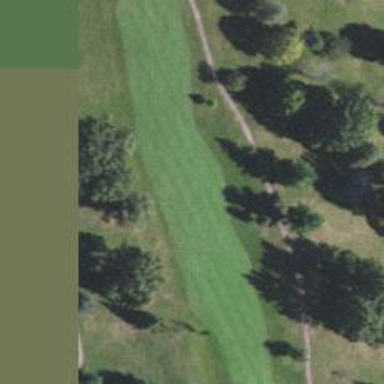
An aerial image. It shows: Golf hole.